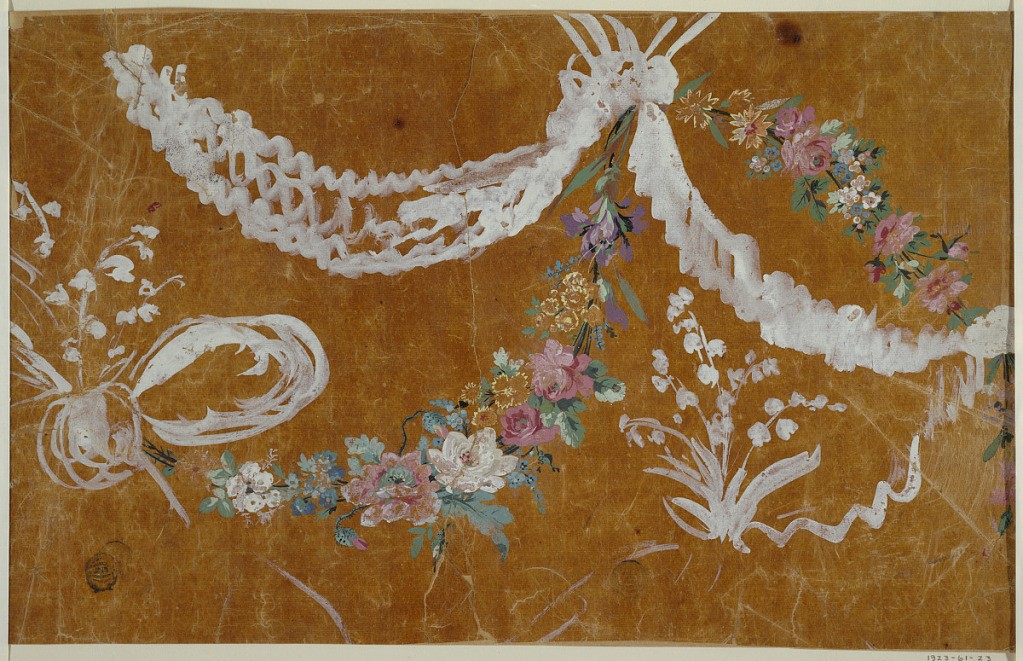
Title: Design for the Embroidery of a Skirt
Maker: Fabrique de Saint Ruf, Lyon, France
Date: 1780-1790
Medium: Brush and gouache on glazed tracing paper
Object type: Drawing
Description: A variation of the design 1923-61-22, replacing a knot by a bowknot.